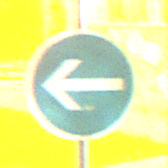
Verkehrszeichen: VorgeschriebeneFahrtrichtungHierLinks
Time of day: Night
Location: Outdoor (Urban)
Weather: PartlyCloudy
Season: NotSpecified
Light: Artificial